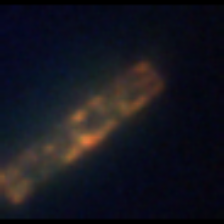
Taxon: Guinardia
Group: Diatoms